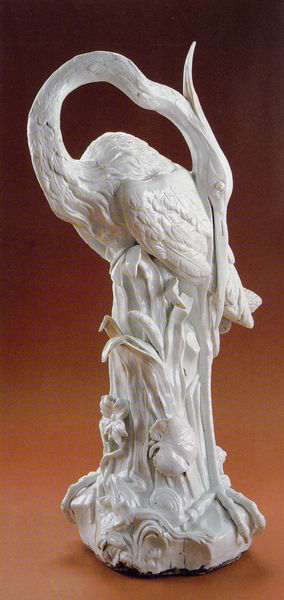
Titel: Fischreiher
Künstler: Johann Joachim Kändler
Standort: Dresden
Institution: Zwinger
Schlagwörter: blätter, feder, flügel, fuß, kopf, körper, schatten, schlaf, vogel, weiß, blume, blumen, elegant, geschwungen, hintergrund, orange, blüte, gras, rot, tier, tiere, haube, ornament, federn, gefieder, sockel, hals, gräser, natur, schilf, auge, figur, blatt, pflanze, pflanzen, zart, rund, henkel, keramik, skulptur, beine, bein, schnabel, schwan, haltung, moderne, halm, füsse, dekoration, jugendstil, glanz, glänzend, farn, stil, plastik, edel, foto, fotografie, photographie, porzellan, groß, asien, gebogen, stilisiert, flamingo, krallen, kranich, reiher, photo, china, kralle, naturalistisch, grashalm, kitsch, filigran, porzelan, nymphenburg, kunsthandwerk, art deco, frosch, anmutig, elfenbein, ruhend, rundplastik, putzen, storch, tierplastik, chinoiserie, fernost, wiß, fischreiher, fschreiher, ktisch, porzellanständer, schanbel, tierskulptur, gefider, porzellanvogel